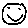
Label: smiley face